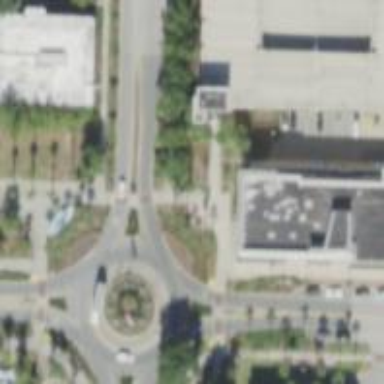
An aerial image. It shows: Tertiary road made of asphalt leading to roundabout junction.